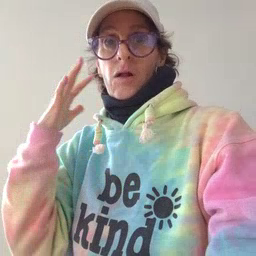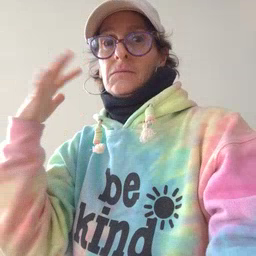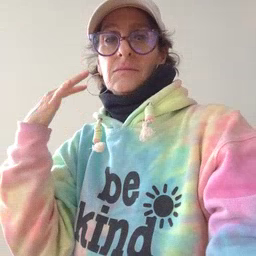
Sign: noisy